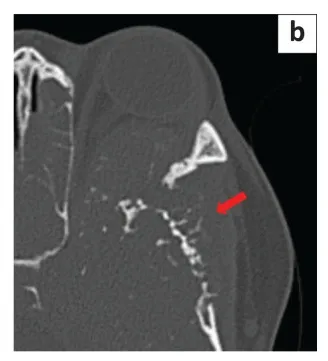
Magnified bone window.
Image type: radiology (ct)